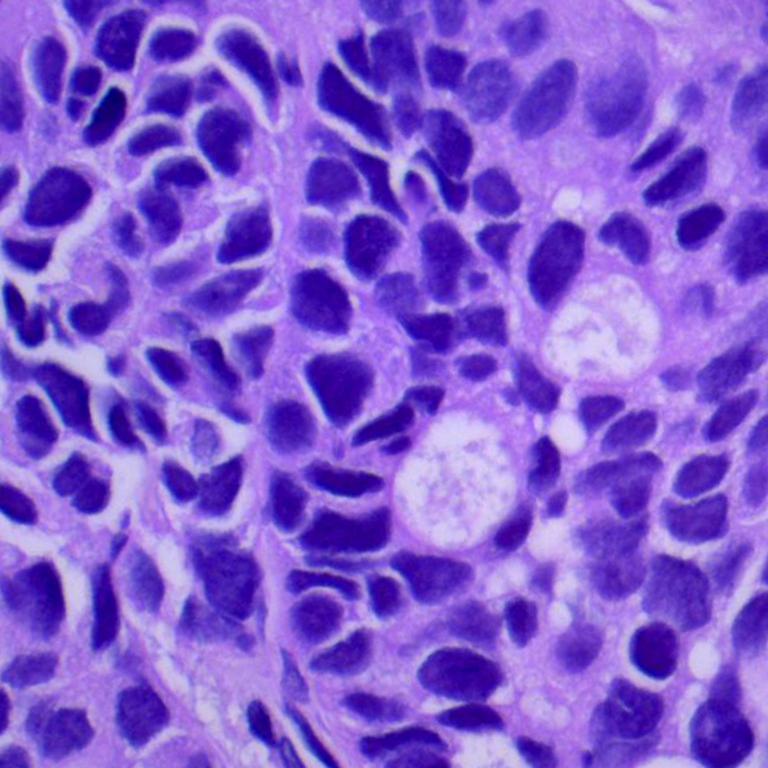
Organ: lung
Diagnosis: adenocarcinomas